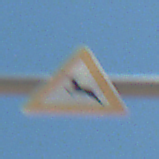
Verkehrszeichen: WildwechselRechts
Umgebung: Outdoor, Nature
Tageszeit: Midday
Wetter: Clear
Licht: Natural
Jahreszeit: NotSpecified
Kontrast: HighContrast